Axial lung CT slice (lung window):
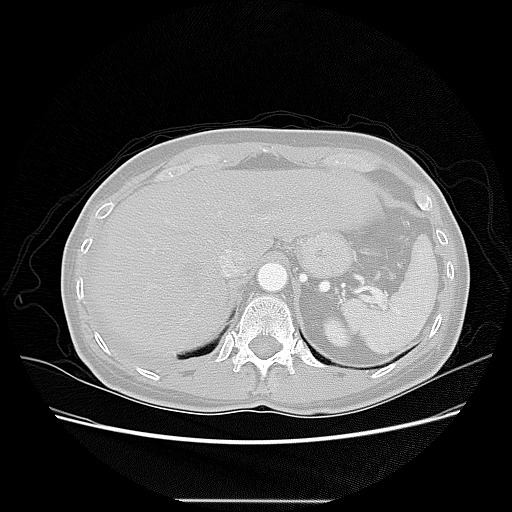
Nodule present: no